Current action and preconditions to check: trajectory_clear

Your task: For each precondition in the list above, predict whether it will hold at this action.

Consider the current scene as observed from the mobile robot's camera, and analyze the predicted future states of all dynamic agents (e.g., people, animals, vehicles, or any moving entities) within the NEXT SECOND.

IMPORTANT: Only answer "very likely" if you are absolutely certain—based on strong, clear evidence—that a dynamic agent will violate the precondition in the predicted future state. Do NOT answer "very likely" for unlikely, ambiguous, or low-probability risks.

Ask yourself for each precondition: Is there a high probability, with clear and convincing evidence, that the predicted future states of any dynamic agent will interfere with the predicted future state of the currently executing action within the NEXT SECOND, causing that precondition to fail?

Assess the risk level based on these predictions. Use "likely" or "very likely" if motions create a clear risk of interference.

Use "neutral" or "improbable" if agents are nearby but their predicted paths are clearly diverging or non-conflicting.

Failure Risk Categories: "very improbable", "improbable", "neutral", "likely", "very likely"

Answer Format: Output ONLY the probability_of_failure value from these categories: "very improbable", "improbable", "neutral", "likely", "very likely"

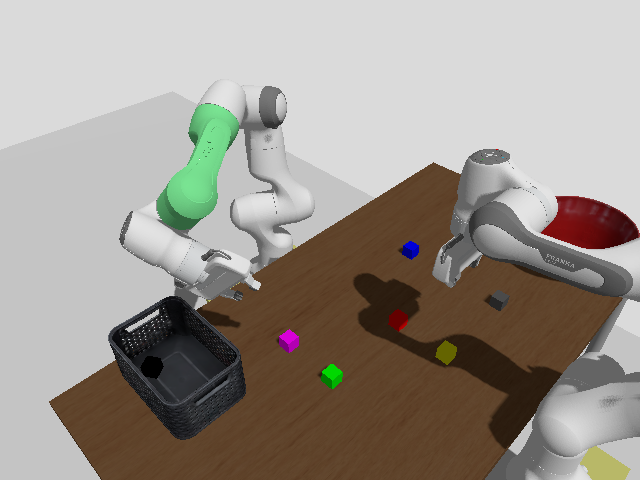

Answer: very improbable